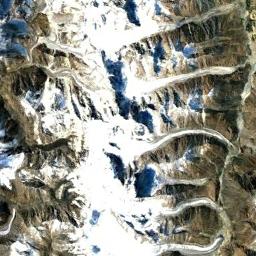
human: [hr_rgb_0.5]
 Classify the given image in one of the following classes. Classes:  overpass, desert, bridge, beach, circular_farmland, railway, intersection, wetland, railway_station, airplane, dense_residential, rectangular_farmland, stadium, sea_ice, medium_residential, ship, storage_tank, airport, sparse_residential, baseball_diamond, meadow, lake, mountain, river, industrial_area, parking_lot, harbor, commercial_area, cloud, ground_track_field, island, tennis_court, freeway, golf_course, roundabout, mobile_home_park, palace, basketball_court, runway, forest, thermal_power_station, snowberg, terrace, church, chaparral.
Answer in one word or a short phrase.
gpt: snowberg